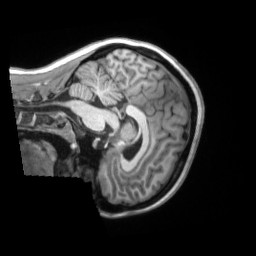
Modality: T1w
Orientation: sagittal
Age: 22
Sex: female
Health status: ill
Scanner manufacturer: siemens
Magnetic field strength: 3 T
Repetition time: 2.2 s
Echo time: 0.00157 s